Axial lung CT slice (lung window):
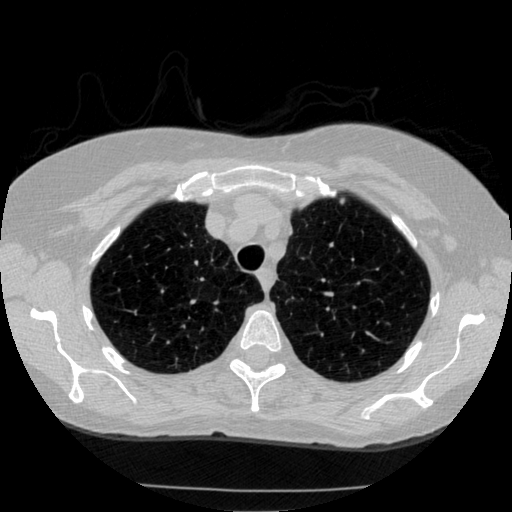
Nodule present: no